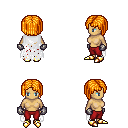
a pixel art fantasy rpg character, female body template, human, tanned skin, white tattered cape, red pants, light blonde pageboy hairstyle, metal gloves, gold boots, four views (front, back, left, right), 2x2 character sprite sheet, small pixel art, hard edges, no anti-aliasing